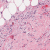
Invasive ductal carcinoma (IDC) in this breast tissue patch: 0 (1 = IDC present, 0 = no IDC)